Aerial crown-view tile of a tropical tree (Barro Colorado Island, Panama), acquired 20250217:
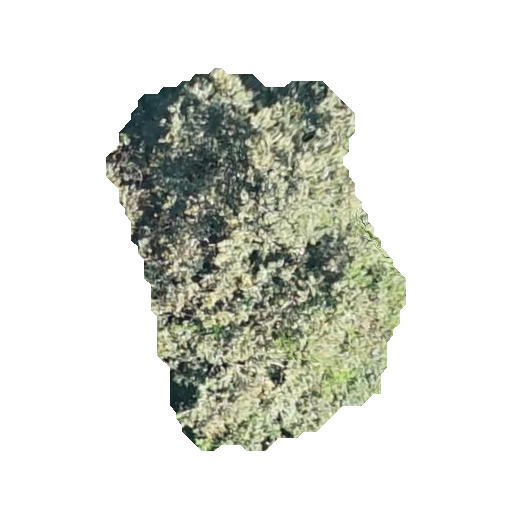
Species: Luehea seemannii
GBIF accepted scientific name: Luehea seemannii
Crown area: 117.429 m²